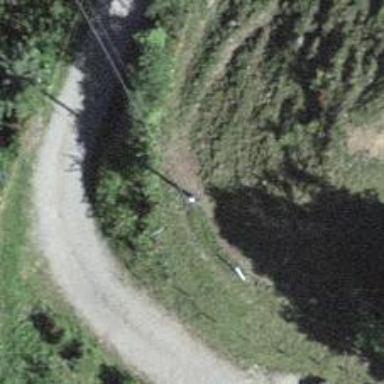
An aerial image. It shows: Utility pole in the area.